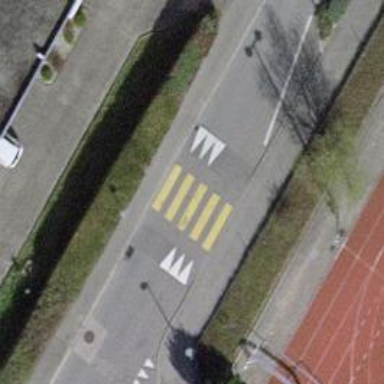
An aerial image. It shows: Traffic hump for calming the traffic.